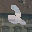
Label: 2